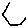
Label: hexagon